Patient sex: M
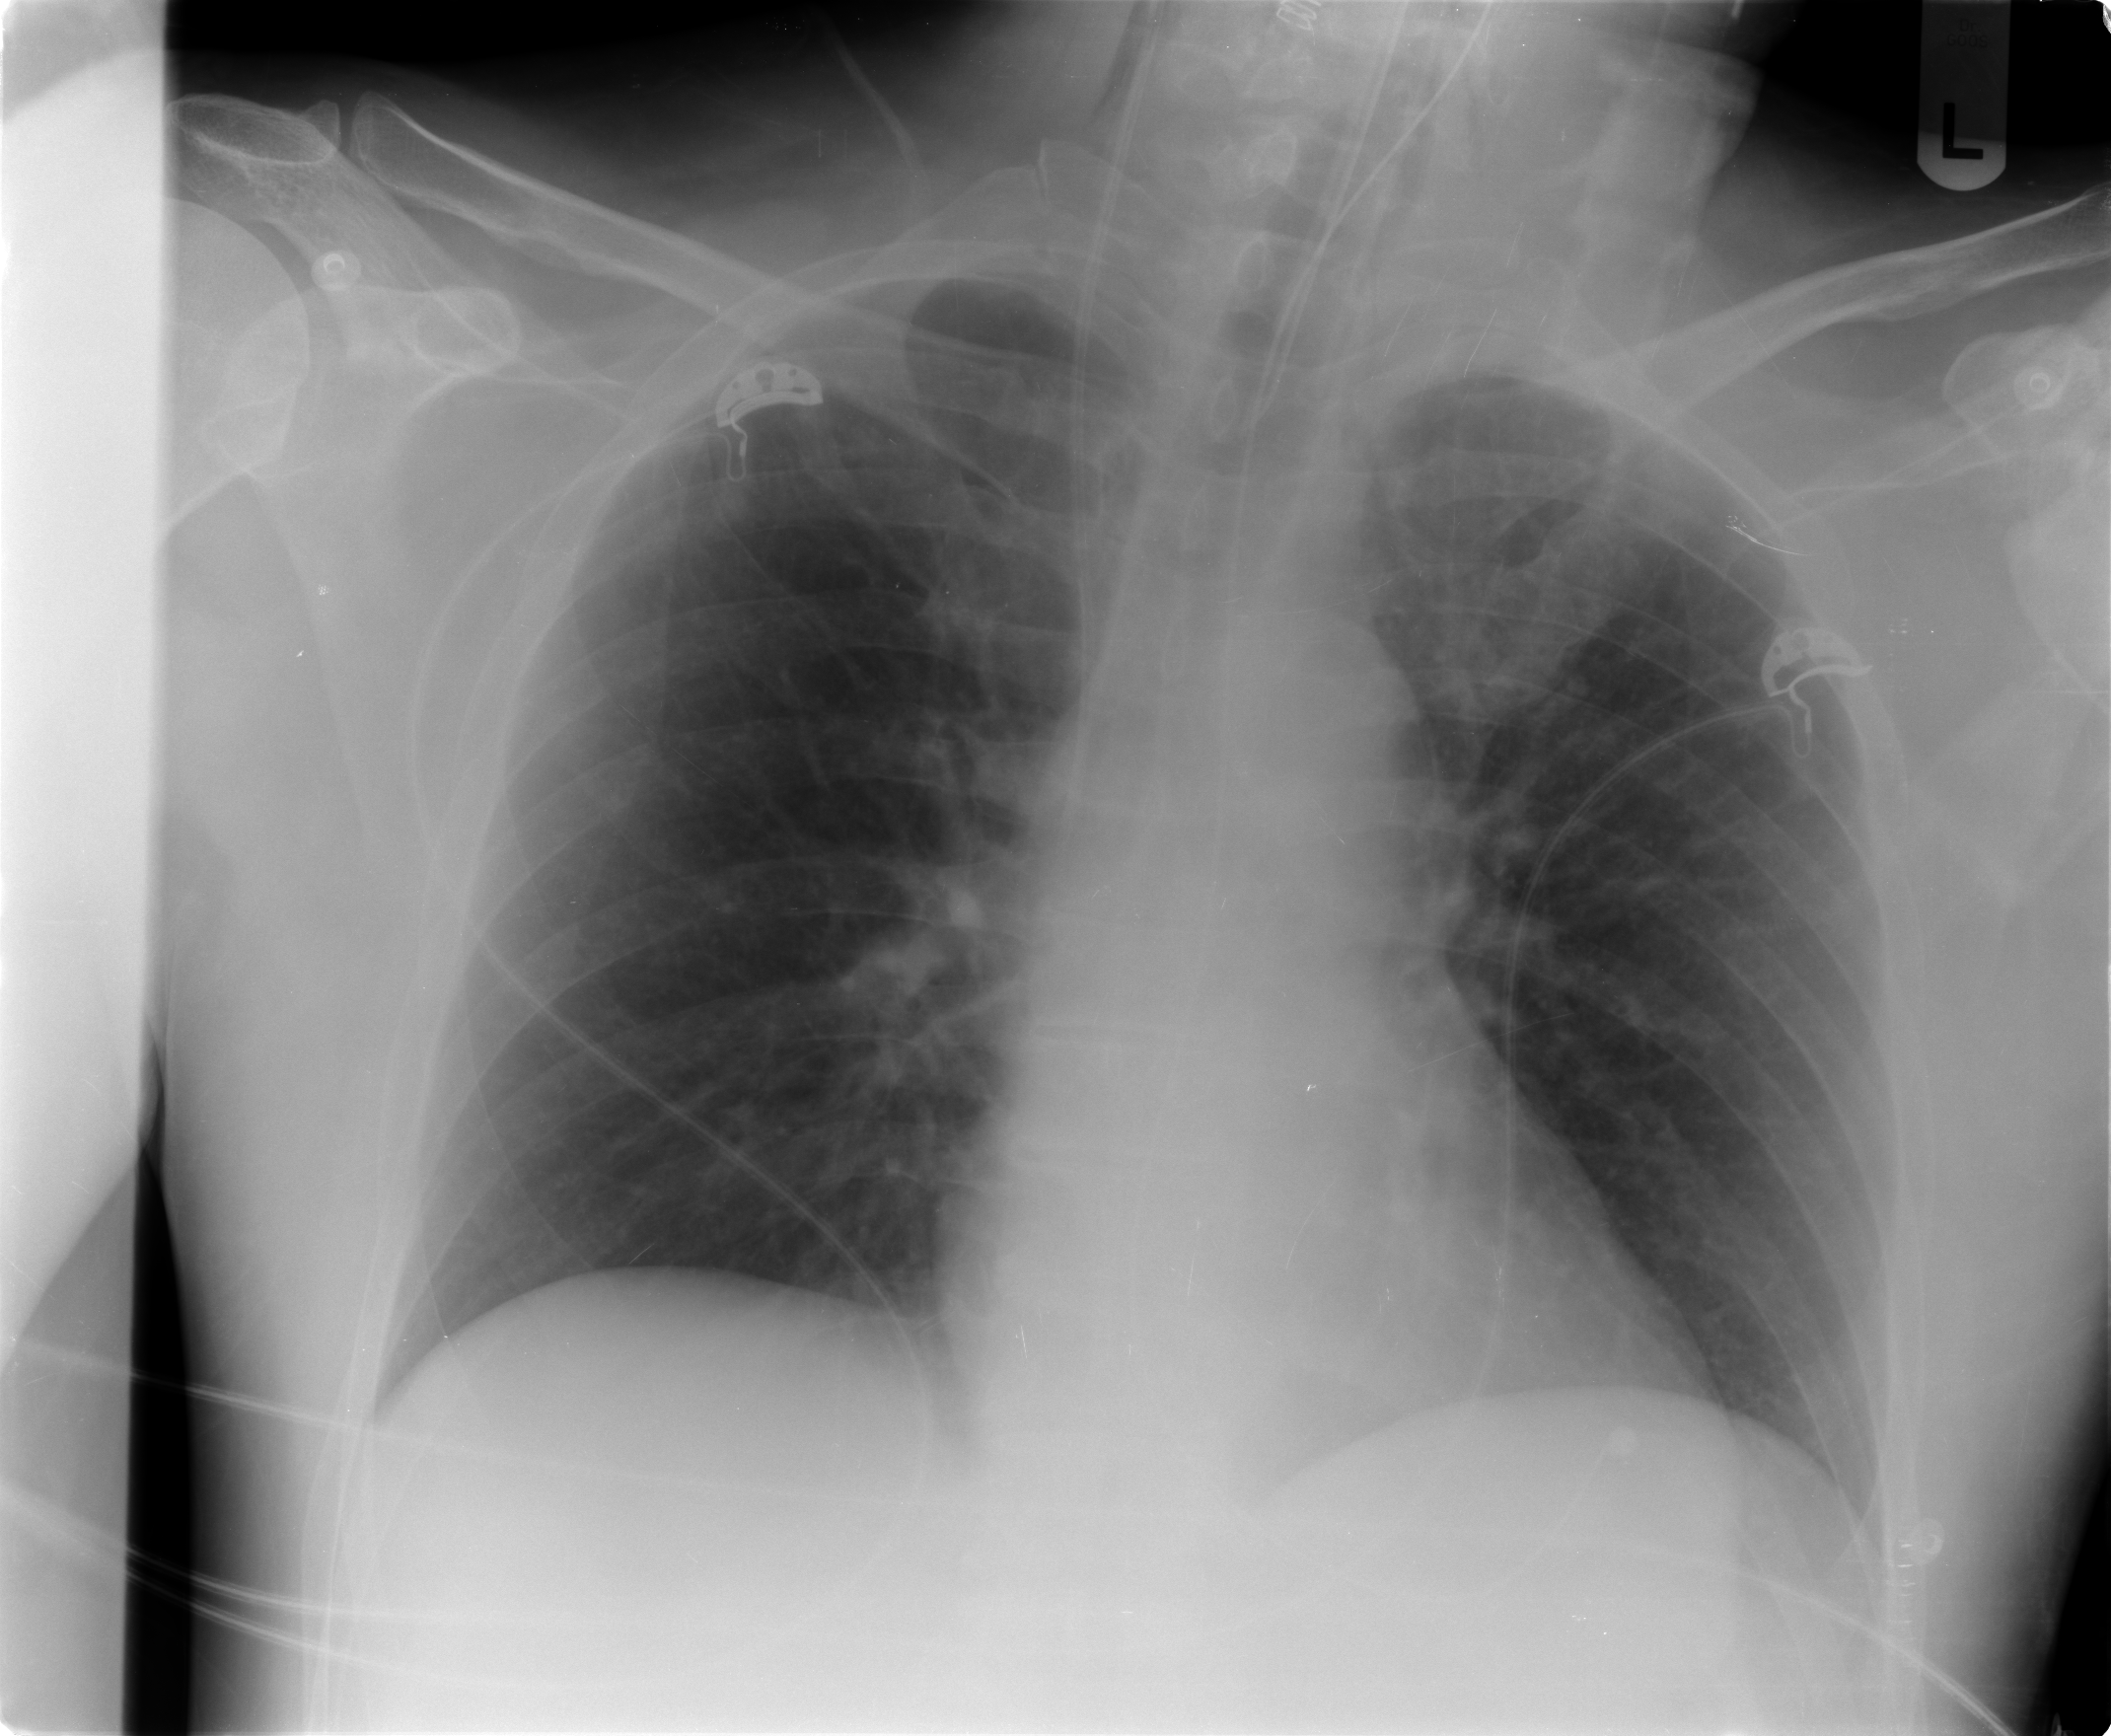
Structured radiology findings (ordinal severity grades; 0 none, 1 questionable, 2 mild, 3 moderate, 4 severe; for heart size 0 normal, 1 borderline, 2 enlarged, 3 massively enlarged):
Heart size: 0
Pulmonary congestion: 0
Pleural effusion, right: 0
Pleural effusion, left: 0
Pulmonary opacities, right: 0
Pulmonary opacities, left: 0
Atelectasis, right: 0
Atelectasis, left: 2